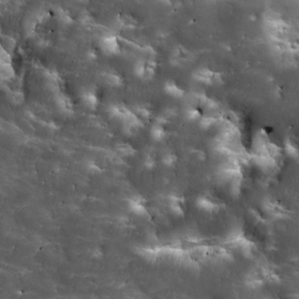
Label: non_frost